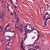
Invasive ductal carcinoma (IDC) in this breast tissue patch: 1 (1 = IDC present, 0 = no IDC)